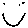
Label: smiley face